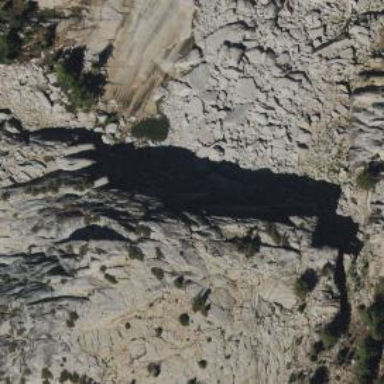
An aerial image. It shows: Crag for climbing.